Interaction volume radius: 5 \u00c5
Interaction volume height: 15 \u00c5
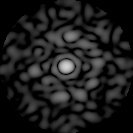
Disorder parameter: 0.8628